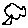
Label: tree